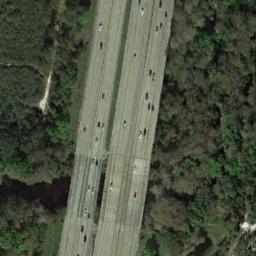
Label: freeway